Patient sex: M
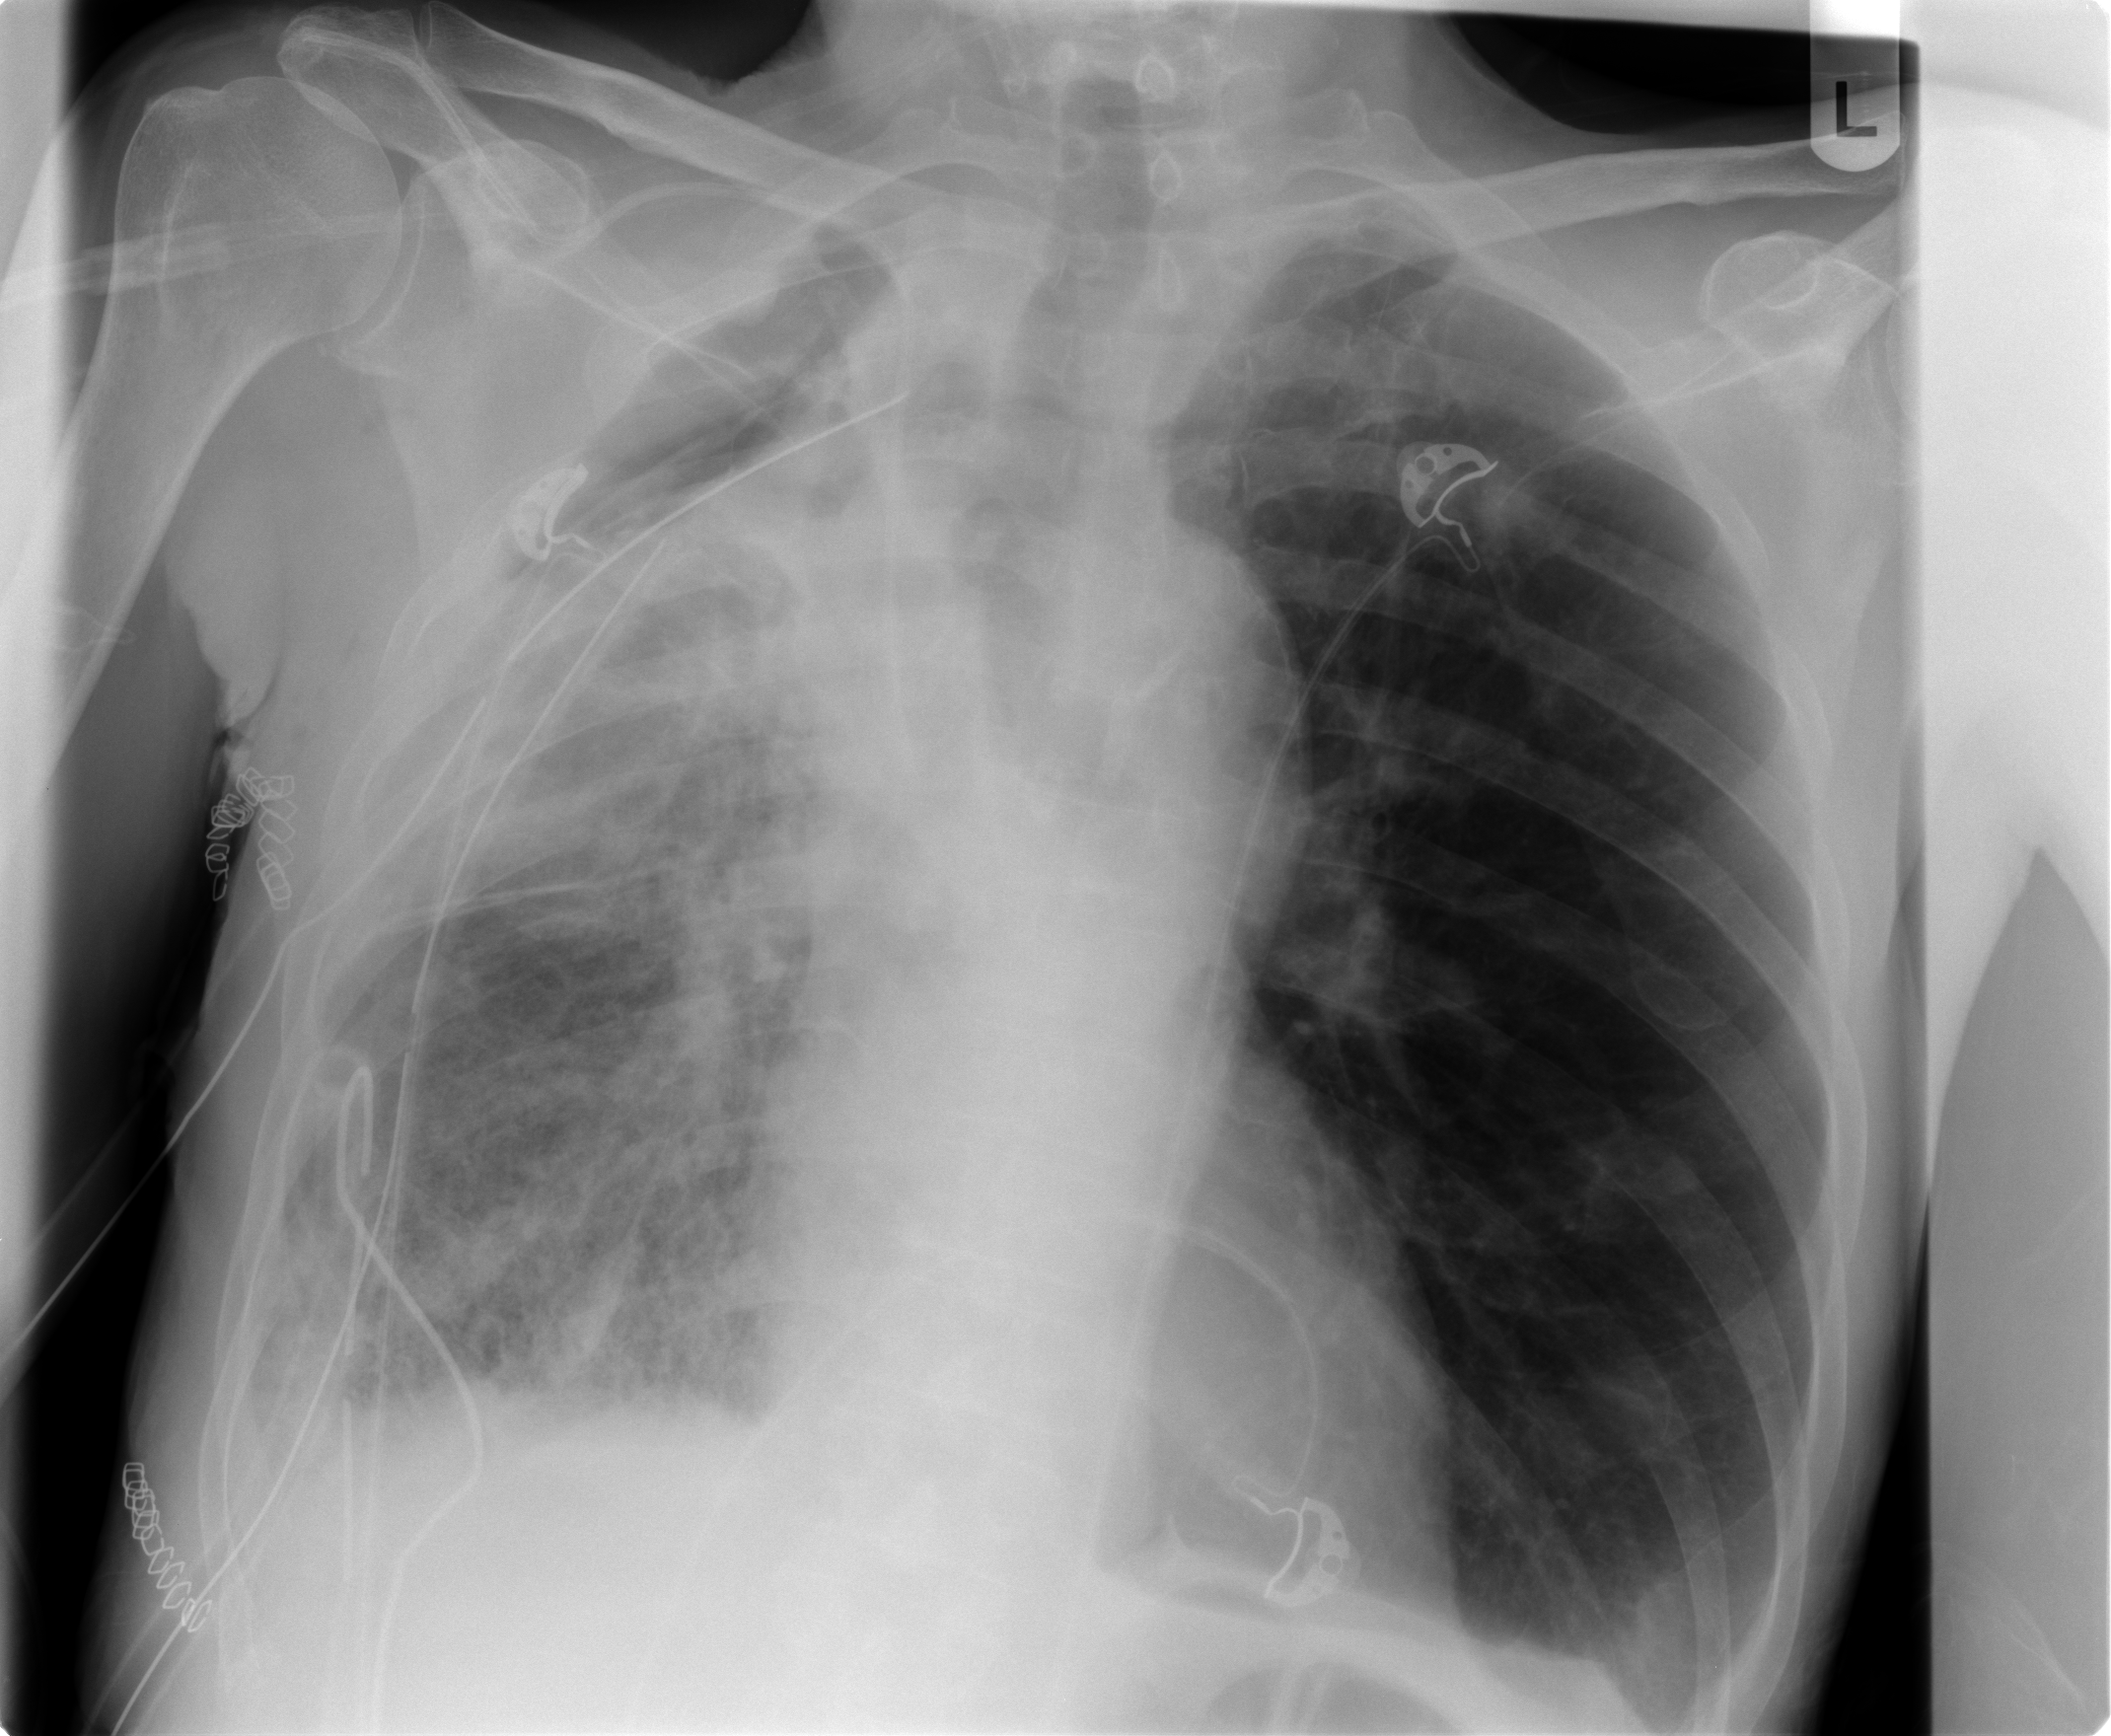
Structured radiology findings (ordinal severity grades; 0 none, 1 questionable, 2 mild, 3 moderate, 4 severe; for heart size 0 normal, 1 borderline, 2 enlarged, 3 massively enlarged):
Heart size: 0
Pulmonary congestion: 1
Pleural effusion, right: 1
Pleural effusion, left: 0
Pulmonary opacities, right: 4
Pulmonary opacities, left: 0
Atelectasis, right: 3
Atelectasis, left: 1